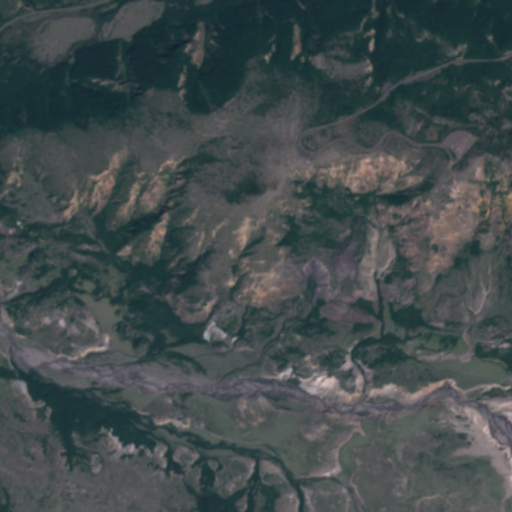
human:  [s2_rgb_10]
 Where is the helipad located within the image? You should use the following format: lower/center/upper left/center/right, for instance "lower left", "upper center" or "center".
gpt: The helipad is located in the upper right of the image.
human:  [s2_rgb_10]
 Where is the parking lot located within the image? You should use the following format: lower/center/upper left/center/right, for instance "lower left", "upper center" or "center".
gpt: The parking lot is located in the upper of the image.
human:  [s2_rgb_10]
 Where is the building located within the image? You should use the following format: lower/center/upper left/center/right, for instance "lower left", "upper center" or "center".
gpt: The building is located in the center right of the image.
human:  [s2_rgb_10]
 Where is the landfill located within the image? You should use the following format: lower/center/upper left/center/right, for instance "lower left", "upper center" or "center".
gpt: There is no landfill in the image.